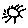
Label: sun